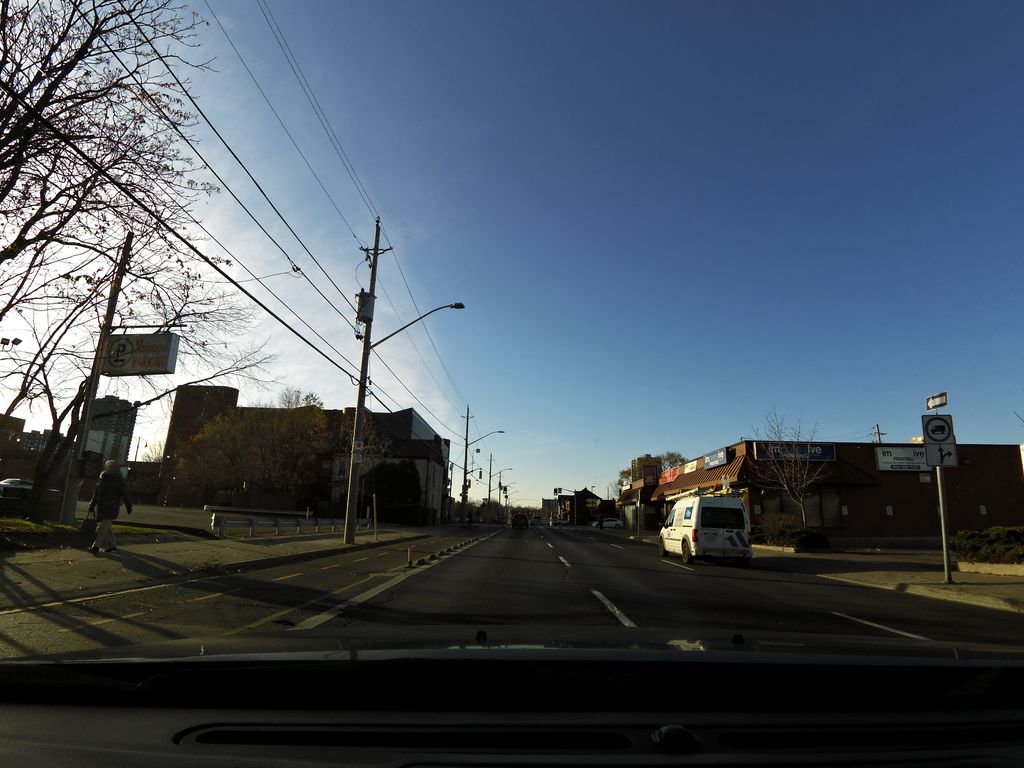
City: hamilton